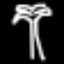
Label: palm tree